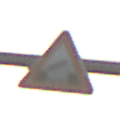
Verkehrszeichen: BeweglicheBruecke
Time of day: SunriseSunset
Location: Outdoor (Urban)
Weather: PartlyCloudy
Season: NotSpecified
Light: Natural